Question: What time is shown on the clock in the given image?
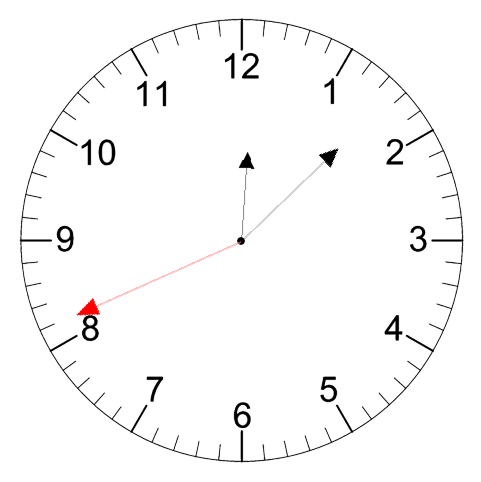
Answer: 12:07:41